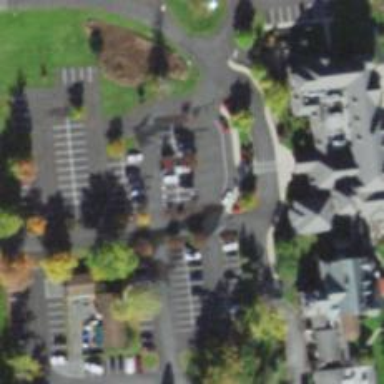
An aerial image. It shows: Parking space.